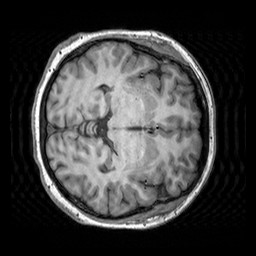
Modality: T1w
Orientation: axial
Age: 33
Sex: female
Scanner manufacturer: siemens
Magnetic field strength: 3 T
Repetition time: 2.3 s
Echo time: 0.00303 s